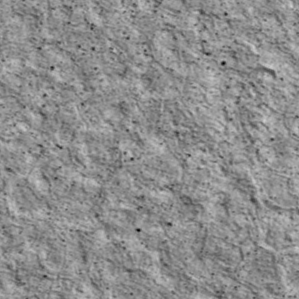
Label: non_frost